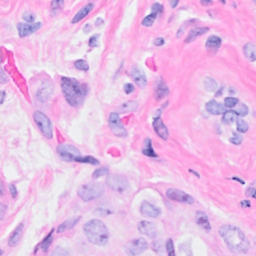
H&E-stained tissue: Breast